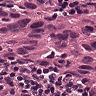
Metastatic tissue present: yes